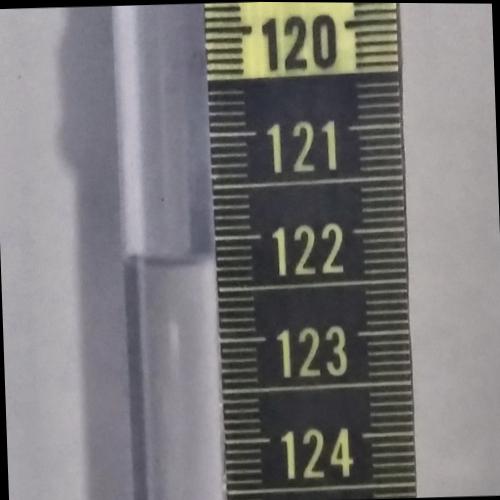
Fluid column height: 122.2 cm